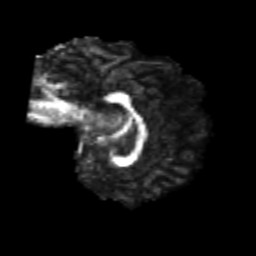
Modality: FA
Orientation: sagittal
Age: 24
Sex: female
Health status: healthy
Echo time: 0.074 s